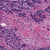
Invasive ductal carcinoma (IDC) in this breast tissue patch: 1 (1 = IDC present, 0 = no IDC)